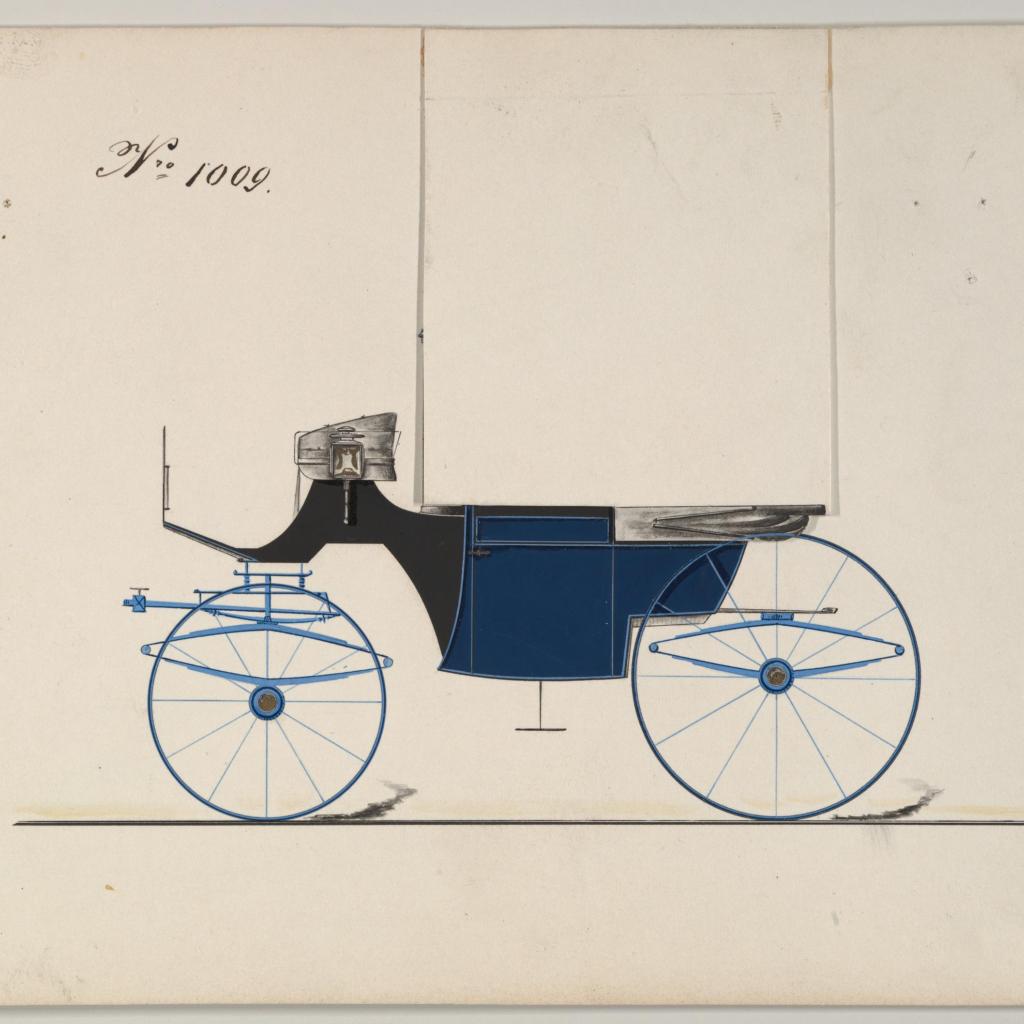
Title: Design for Landaulet, no. 1009
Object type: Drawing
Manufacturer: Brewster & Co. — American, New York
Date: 1850–70
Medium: Pen and black ink, watercolor and gouache with gum arabic
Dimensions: sheet: 6 1/8 x 9 1/8 in. (15.6 x 23.2 cm)
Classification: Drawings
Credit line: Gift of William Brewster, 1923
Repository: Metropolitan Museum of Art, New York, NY